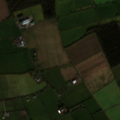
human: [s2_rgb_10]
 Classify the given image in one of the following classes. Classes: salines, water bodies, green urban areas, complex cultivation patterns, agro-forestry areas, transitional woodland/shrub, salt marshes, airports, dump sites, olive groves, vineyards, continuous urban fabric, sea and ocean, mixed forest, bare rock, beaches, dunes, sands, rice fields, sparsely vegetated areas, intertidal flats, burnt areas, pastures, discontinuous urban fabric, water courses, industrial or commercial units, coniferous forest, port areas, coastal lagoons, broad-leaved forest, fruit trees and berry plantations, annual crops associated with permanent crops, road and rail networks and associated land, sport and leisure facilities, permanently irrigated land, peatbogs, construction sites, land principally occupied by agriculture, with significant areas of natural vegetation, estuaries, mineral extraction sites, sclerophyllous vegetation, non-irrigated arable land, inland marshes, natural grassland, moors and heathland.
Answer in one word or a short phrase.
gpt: non-irrigated arable land, pastures, broad-leaved forest